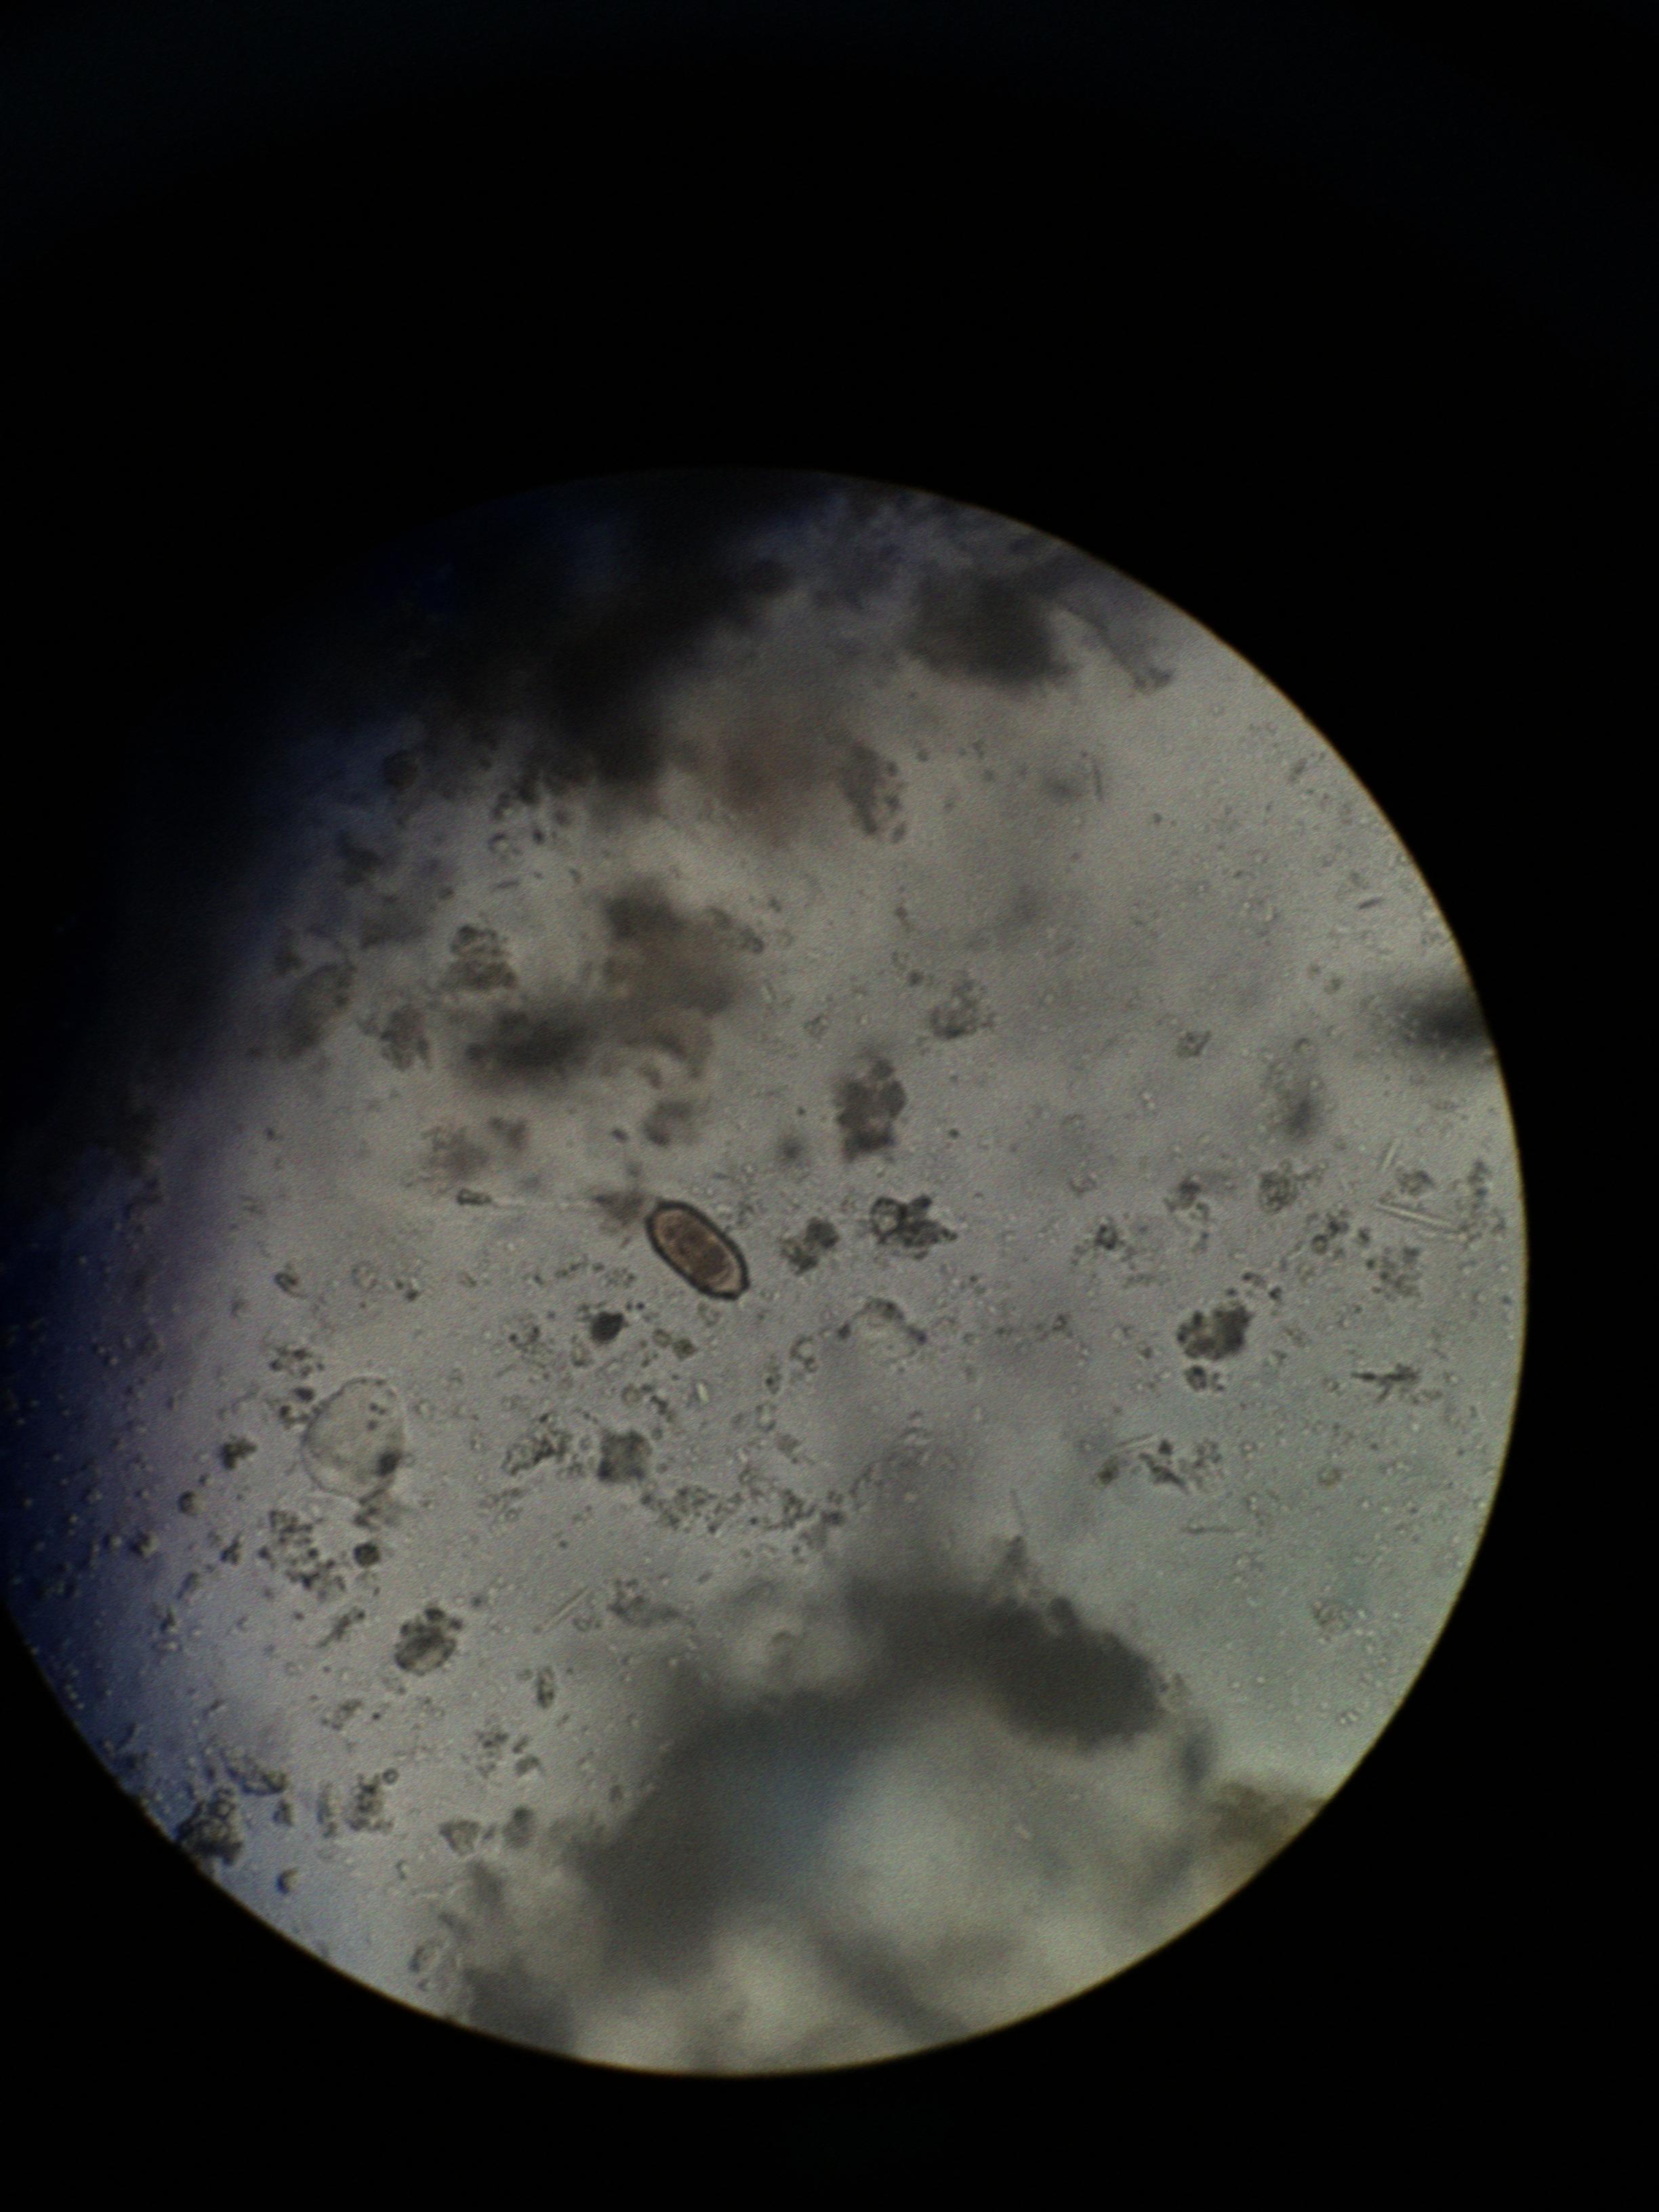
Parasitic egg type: Capillaria philippinensis